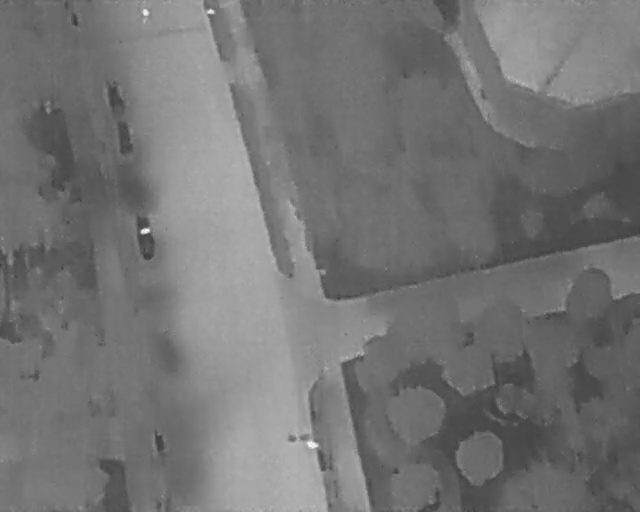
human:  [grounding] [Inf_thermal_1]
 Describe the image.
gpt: In the satellite image, there is  <ref>1 medium car </ref> <box>[[18, 44, 26, 47, 171]]</box> located at left,  <ref>2 small car </ref> <box>[[16, 25, 21, 28, 170], [14, 17, 21, 20, 169]]</box> located at top left,  <ref>1 medium person </ref> <box>[[21, 1, 23, 4, 2]]</box> located at top left.